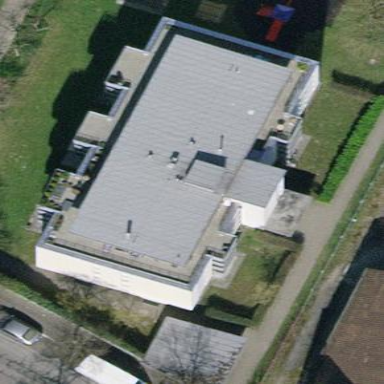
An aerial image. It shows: Modern apartment building with flat skillion roof.